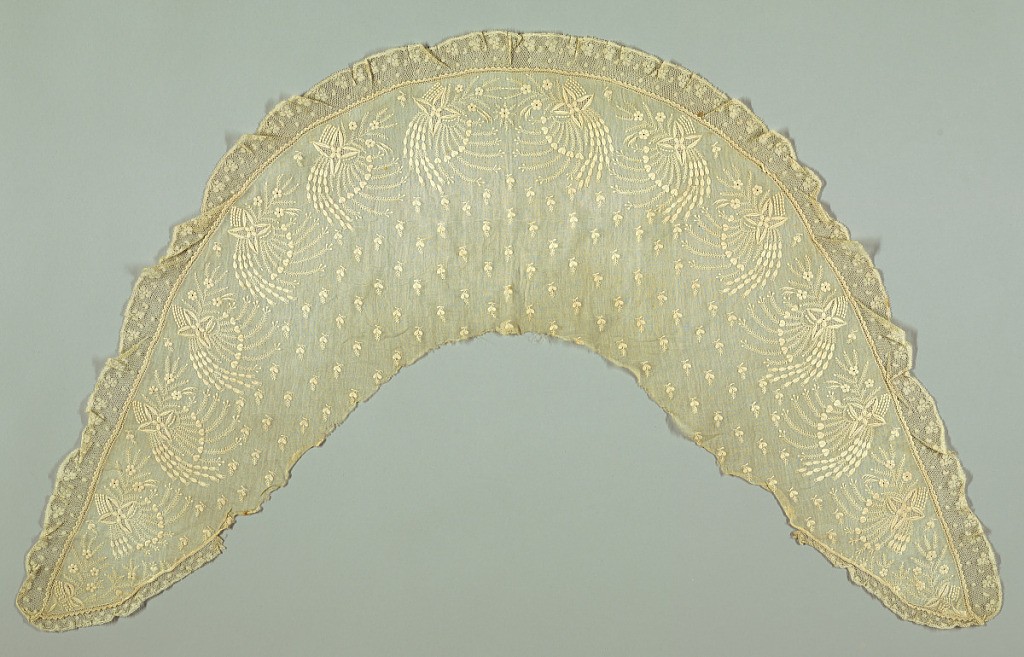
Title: Collar
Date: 19th century
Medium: cotton Technique: embroidered on plain weave; bobbin lace
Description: Sheer white collar with white embroidery in a field pattern of small floral sprigs and a side border of repeating delicate floral forms. Outer edge trimmed with bobbin lace.